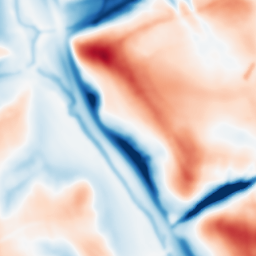
Category: multiscale
Decomposition family: dog
Decomposition parameters: sigma_low: 2
sigma_high: 20
Upsampling method: regularized
Upsampling parameters: scale: 4
lambda_reg: 0.001
Upsampling scale: 4